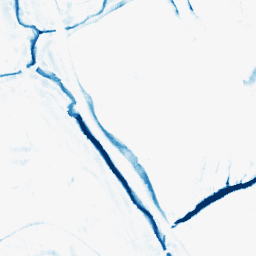
Category: morphological
Decomposition family: morphological_rect
Decomposition parameters: operation: closing
width: 10
height: 10
Upsampling method: bicubic
Upsampling parameters: scale: 8
Upsampling scale: 8